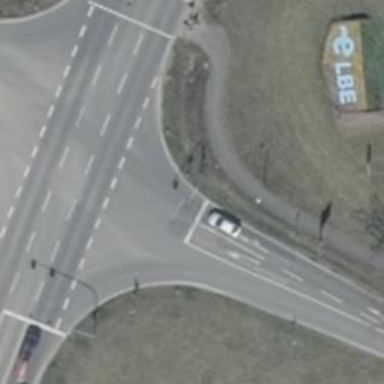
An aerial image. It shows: Road with traffic signals for signaling.